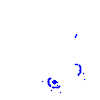
Particle: pion